Question: I'm working on an cydia substrate tweak and I have this line of code:
'''
double threshold = [SBLockScreenNotificationScrollView scrollThresholdForPasscodeScroll];
'''
When I try to compile I'm getting these errors and warnings for the line.

I've imported '<Springboard/Springboard.h>' in my file and it's coming from '/opt/theos/include'. I've also tried importing '<SBLockScreenNotificationScrollView.h>', but it's unable to find the file. I'm a bit lost here and any help is appreciated. Thanks.
Edit: I've tried using <URL> headers instead, but they give me a whole bunch of errors, too many for the compiler to list.
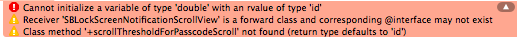
Answer: The root cause here is that the API you want to use is a API. If you want to include a file such as 'SBLockScreenNotificationScrollView.h', you'll need to acquire or generate that header file, and put it into your project manually. That file doesn't get automatically delivered with Theos/Logos, or the iOS SDK.
Probably the easiest thing to do is to run <URL> to transfer the executable to your Mac:
'''
scp root@iphone-ip-address:/System/Library/CoreServices/SpringBoard.app/SpringBoard .
'''
Then, run class dump on the executable:
'''
class-dump-z -H SpringBoard
'''
and you'll get a huge set of header files in the current directory, including SBLockScreenNotificationScrollView.h.
You'll probably then notice that your header depends on another header, which depends on another header. If you try to build, you'll often encounter build errors that are frustrating to chase down. My recommendation would be to cut out all the stuff you don't need from the header that contains the private methods you want. Those private headers, when included in your project, don't need to be a specification of the private classes (e.g. the 'SBLockScreenNotificationScrollView' class). They just need to contain a minimal description of the interfaces you're trying to call, to satisfy the compiler.
## Example
This pruned header would probably be sufficient for you (noting what I've commented out):
'''
//#import "UIGestureRecognizerDelegate.h"
//#import <XXUnknownSuperclass.h> // Unknown library
//@class SBLockScreenNotificationCell;
@interface SBLockScreenNotificationScrollView /* : XXUnknownSuperclass <UIGestureRecognizerDelegate> */ {
// SBLockScreenNotificationCell* _associatedCell;
}
//@property(assign, nonatomic) SBLockScreenNotificationCell* associatedCell;
+(float)scrollThresholdForPasscodeScroll;
@end
'''
## References
<URL>